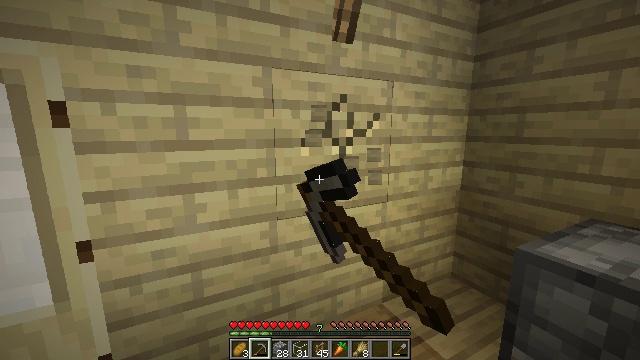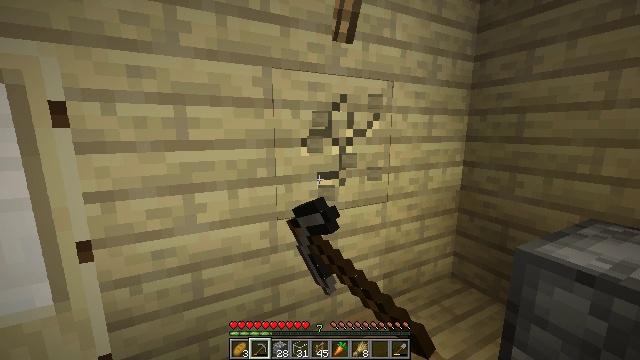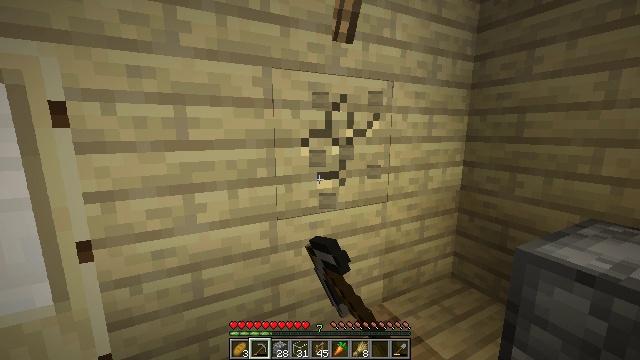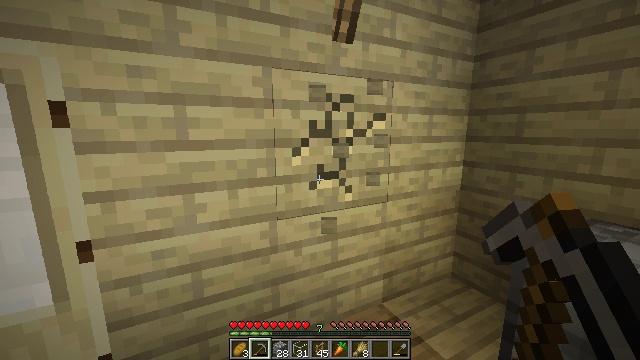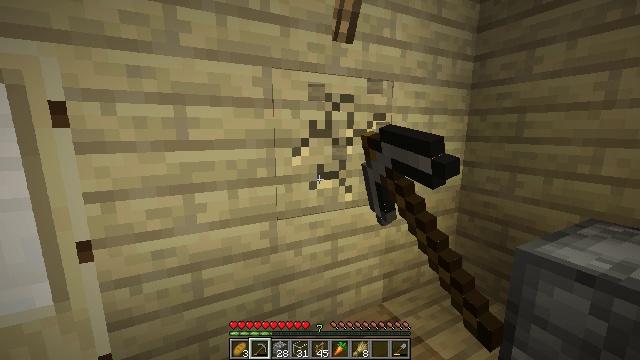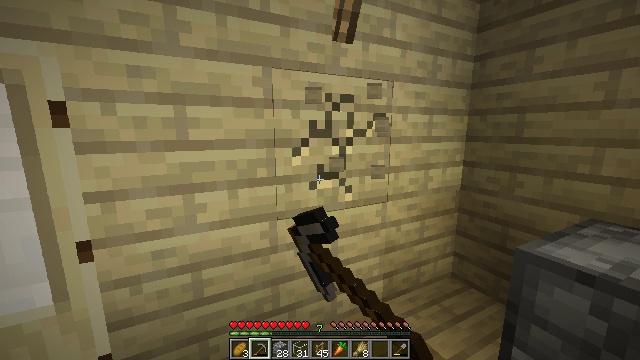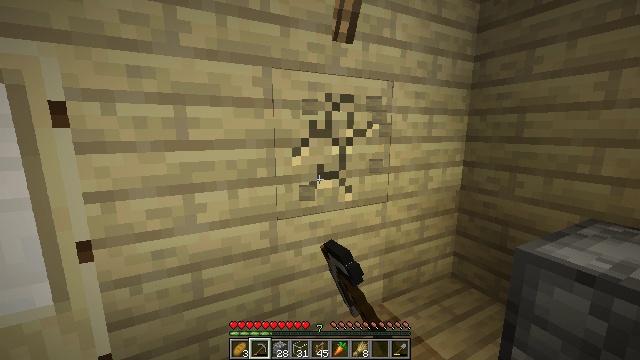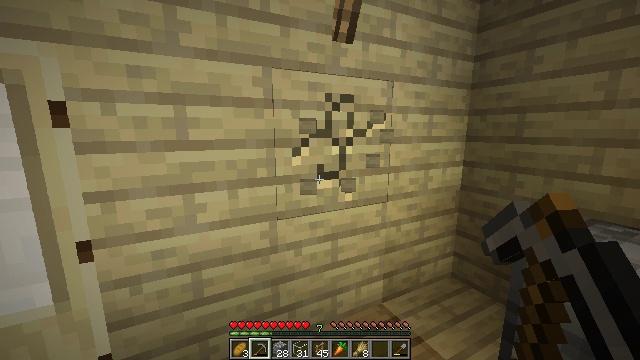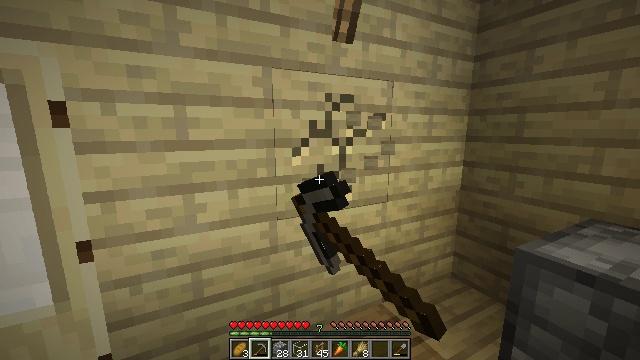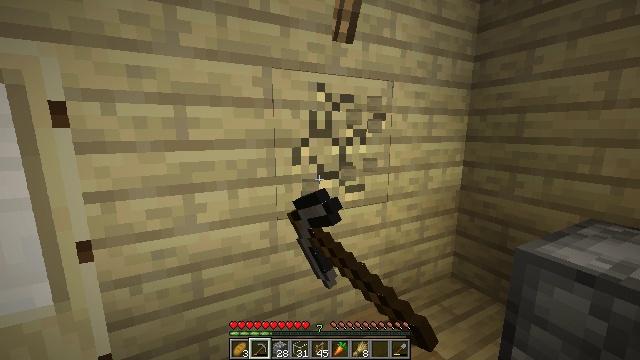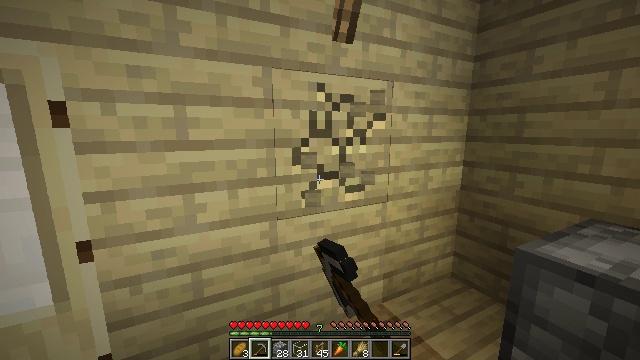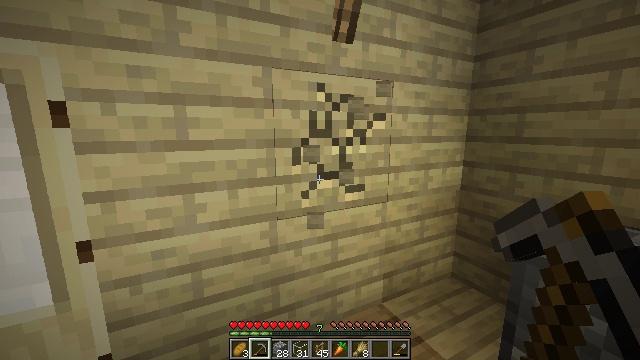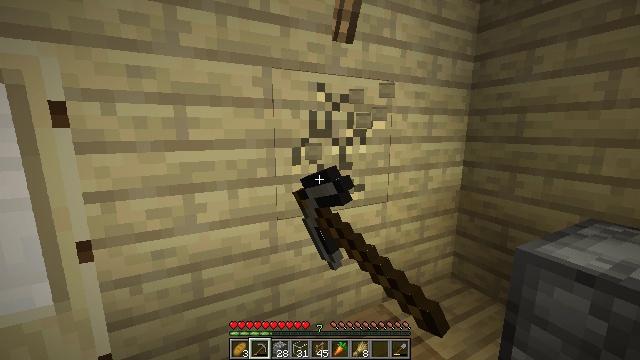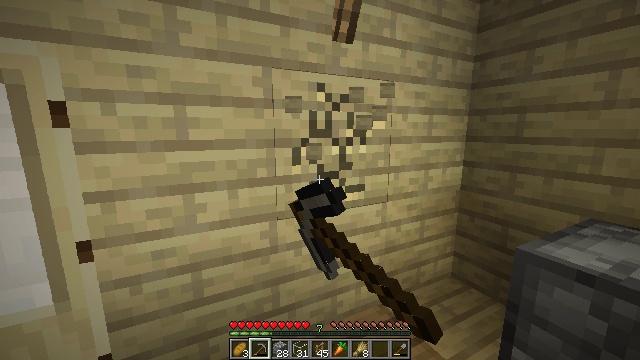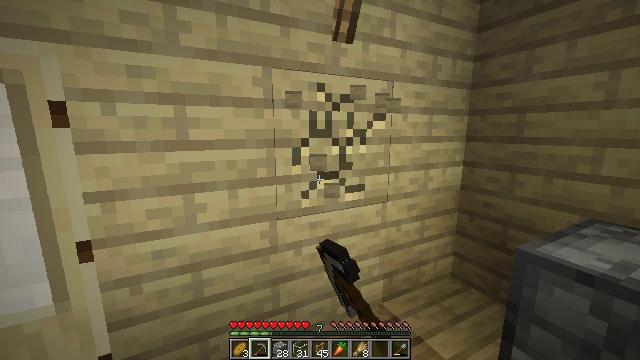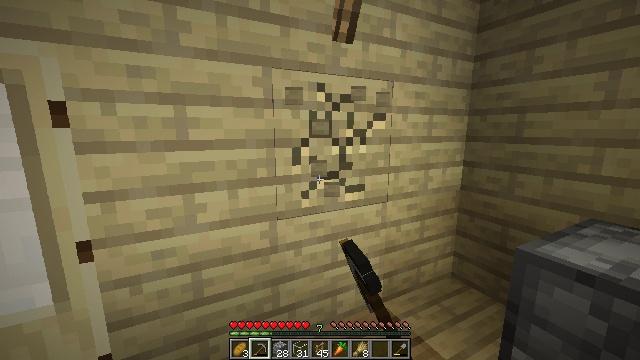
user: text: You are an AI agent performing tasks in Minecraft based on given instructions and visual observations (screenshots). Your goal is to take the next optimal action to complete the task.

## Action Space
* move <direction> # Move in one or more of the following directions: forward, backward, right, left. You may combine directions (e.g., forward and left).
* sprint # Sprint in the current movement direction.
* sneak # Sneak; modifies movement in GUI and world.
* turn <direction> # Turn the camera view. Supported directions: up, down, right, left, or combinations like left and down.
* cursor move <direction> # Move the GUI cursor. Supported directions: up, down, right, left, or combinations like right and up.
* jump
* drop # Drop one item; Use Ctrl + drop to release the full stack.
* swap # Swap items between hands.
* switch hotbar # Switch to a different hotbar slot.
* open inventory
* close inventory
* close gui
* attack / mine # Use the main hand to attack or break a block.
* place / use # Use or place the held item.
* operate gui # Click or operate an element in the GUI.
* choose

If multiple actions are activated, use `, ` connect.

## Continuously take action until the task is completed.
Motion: motion action
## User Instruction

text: Gather some birch planks.
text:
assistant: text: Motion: attack / mine
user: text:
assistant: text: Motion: attack / mine
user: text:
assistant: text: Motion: attack / mine
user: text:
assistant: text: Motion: attack / mine
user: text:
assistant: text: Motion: attack / mine
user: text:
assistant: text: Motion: attack / mine
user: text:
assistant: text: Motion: attack / mine
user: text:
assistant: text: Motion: attack / mine
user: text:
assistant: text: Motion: attack / mine
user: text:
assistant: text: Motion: attack / mine
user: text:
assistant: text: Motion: attack / mine
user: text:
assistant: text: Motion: attack / mine
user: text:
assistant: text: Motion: attack / mine
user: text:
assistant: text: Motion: attack / mine
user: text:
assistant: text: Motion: attack / mine
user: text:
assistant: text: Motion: attack / mine
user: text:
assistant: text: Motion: attack / mine
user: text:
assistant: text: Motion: attack / mine
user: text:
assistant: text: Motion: attack / mine
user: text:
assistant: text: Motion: attack / mine
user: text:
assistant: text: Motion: attack / mine
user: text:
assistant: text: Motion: attack / mine
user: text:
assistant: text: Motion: attack / mine
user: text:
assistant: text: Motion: attack / mine
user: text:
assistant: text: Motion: attack / mine
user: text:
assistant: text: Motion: attack / mine
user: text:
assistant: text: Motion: attack / mine
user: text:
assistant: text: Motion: attack / mine
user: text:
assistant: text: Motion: attack / mine
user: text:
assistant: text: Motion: attack / mine